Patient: sex F, age 58
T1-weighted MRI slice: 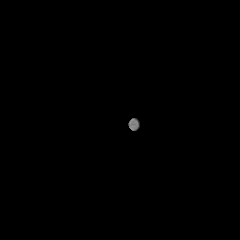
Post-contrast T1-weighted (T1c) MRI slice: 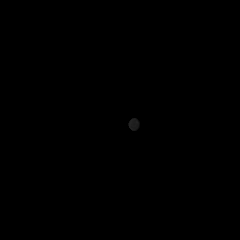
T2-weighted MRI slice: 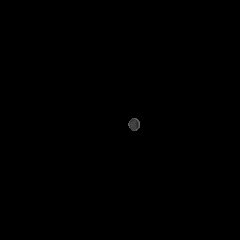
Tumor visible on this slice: no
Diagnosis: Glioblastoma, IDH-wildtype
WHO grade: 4